Question: I so far can view the json response. Now I wanted to convert them to tables. I am using the following code to parse data about weather of cities. I am trying to use the following code.
'''
<!DOCTYPE html>
<html>
<head>
<script src="http://ajax.googleapis.com/ajax/libs/jquery/1.11.3/jquery.min.js"></script>
<script>
function goTo() {
$.getJSON("http://api.openweathermap.org/data/2.5/weather?key=api&format=json&q=" + link_id.value, function(result, status, jqXHR) {
var myList = (jqXHR.responseText);
var columns = addAllColumnHeaders(myList);
for (var i = 0; i < myList.length; i++) {
var row$ = $('<tr/>');
for (var colIndex = 0; colIndex < columns.length; colIndex++) {
var cellValue = myList[i][columns[colIndex]];
if (cellValue == null) {
cellValue = "";
}
row$.append($('<td/>').html(cellValue));
}
$("#excelDataTable").append(row$);
}
}
);}
function addAllColumnHeaders(myList) {
var columnSet = [];
var headerTr$ = $('<tr/>');
for (var i = 0; i < myList.length; i++) {
var rowHash = myList[i];
for (var key in rowHash) {
if ($.inArray(key, columnSet) == -1) {
columnSet.push(key);
headerTr$.append($('<th/>').html(key));
}
}
}
$("#excelDataTable").append(headerTr$);
return columnSet;
}
</script>
</head>
<body>
<h2> Search box </h2>
<input type='text' id='link_id'>
<input type='button' id='link' value='Search' onClick='goTo()'>
<table id="excelDataTable" border="1" />
<div></div>
</body>
</html>
'''
I got the following result:

And in chrome, i can't even view that
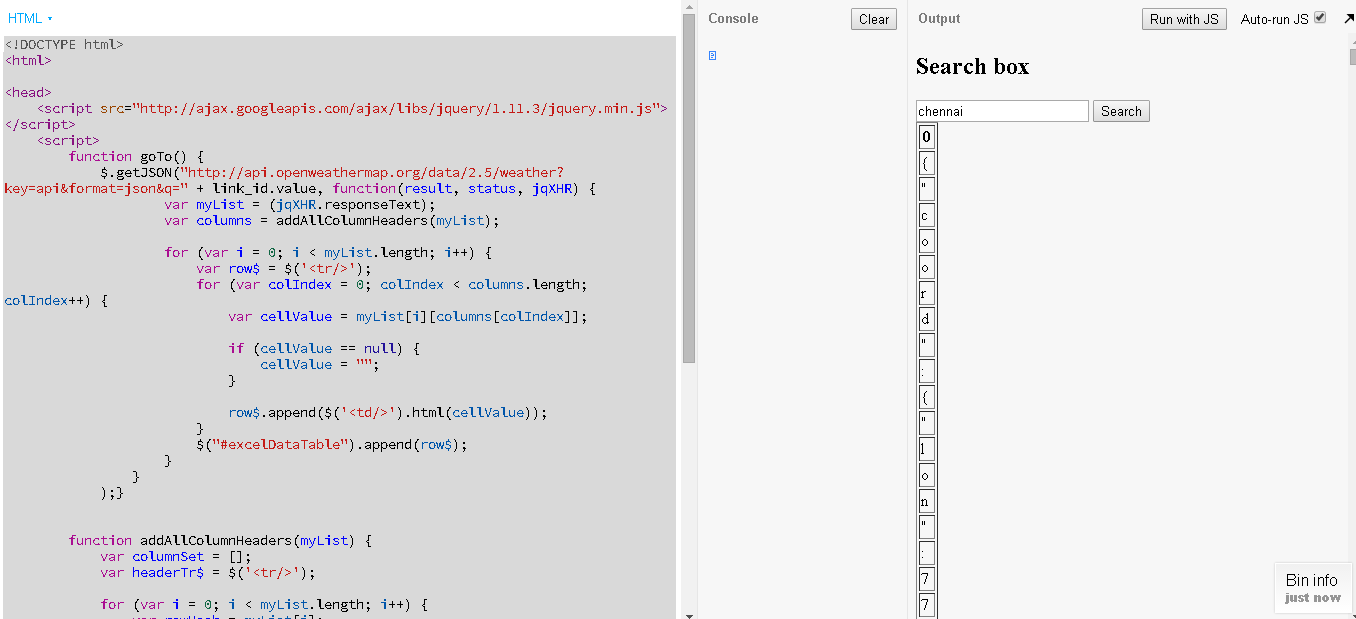
Answer: The response I'm getting is an object not an array. Process the response as an object.
'''
function goTo() {
$.getJSON("http://api.openweathermap.org/data/2.5/weather?key=api&format=json&q=" + link_id.value, function(result, status, jqXHR) {
var myList = (jqXHR.responseText);
myList = JSON.parse(myList);
console.log(myList);
var keys = [];
for (var key in myList) {
keys.push(key);
}
addAllColumnHeaders(myList, keys);
var row$ = $('<tr/>');
for (var i = 0; i < keys.length; i++) {
var key = keys[i];
var cellValue = myList[key];
if (cellValue == null) {
cellValue = "";
} else if (typeof cellValue == "object") {
cellValue = JSON.stringify(cellValue);
}
row$.append($('<td/>').html(cellValue));
}
$("#excelDataTable").append(row$);
});
}
function addAllColumnHeaders(myList, keys) {
var columnSet = [];
var headerTr$ = $('<tr/>');
for (var i = 0; i < keys.length; i++) {
var key = keys[i];
headerTr$.append($('<th/>').html(key));
}
$("#excelDataTable").append(headerTr$);
return columnSet;
}
'''
'''
<script src="https://ajax.googleapis.com/ajax/libs/jquery/2.1.1/jquery.min.js"></script>
<h2> Search box </h2>
<input type='text' id='link_id'>
<input type='button' id='link' value='Search' onClick='goTo()'>
<table id="excelDataTable" border="1" />
<div></div>
'''